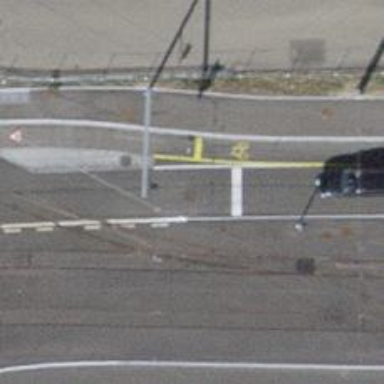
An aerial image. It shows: Road with traffic signals.